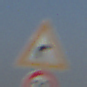
Verkehrszeichen: KurveRechts
Zusatzzeichen unten: Geschwindigkeit70
Umgebung: Outdoor, Urban
Tageszeit: SunriseSunset
Wetter: Clear
Licht: Natural
Jahreszeit: NotSpecified
Kontrast: MediumContrast